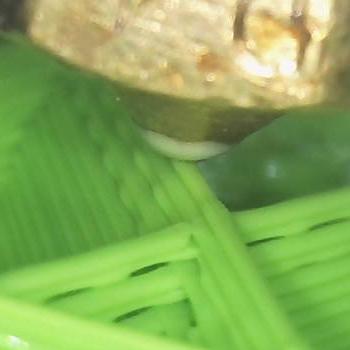
Flow rate: 56%